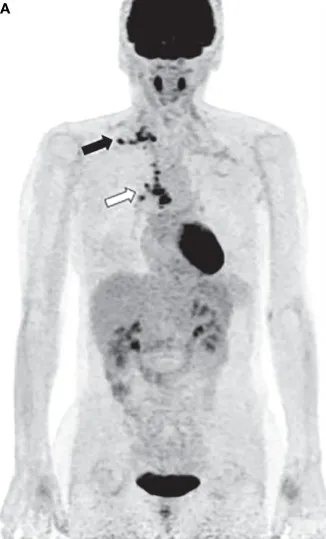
Case 1 (A) PET computed tomography (CT) at diagnosis reveals hypermetabolic activities of right hilar, mediastinal (white arrow) and supra-clavicular lymph nodes (black arrow).
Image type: radiology (pet)